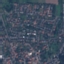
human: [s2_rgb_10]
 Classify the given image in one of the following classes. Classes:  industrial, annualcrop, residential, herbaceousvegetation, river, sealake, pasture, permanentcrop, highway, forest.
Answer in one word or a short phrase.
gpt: Residential